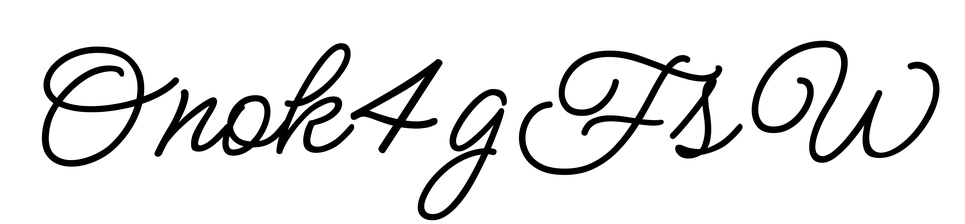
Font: MeowScript-Regular